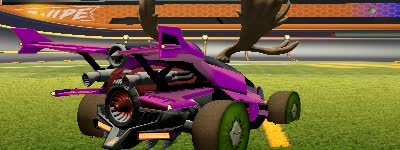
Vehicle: aftershock